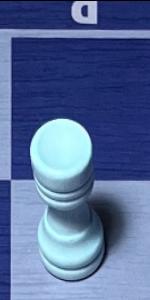
Label: Rook_White